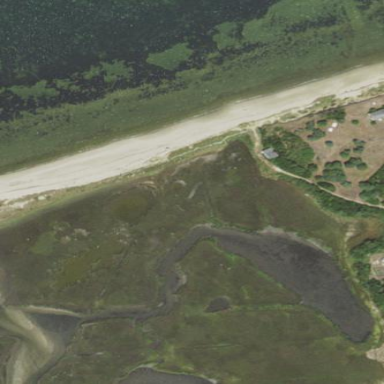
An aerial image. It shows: Tidal saltmarsh wetland area.